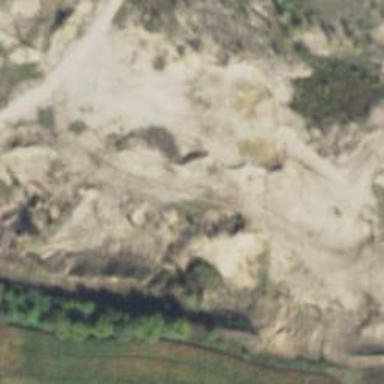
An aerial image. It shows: Quarry area.